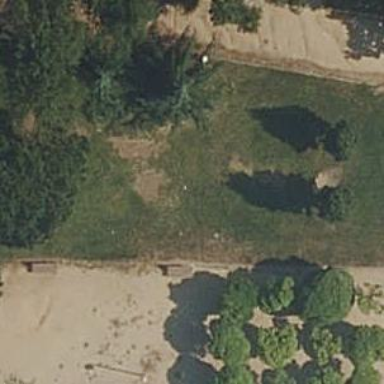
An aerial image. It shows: Kerb barrier surrounding grassy area.